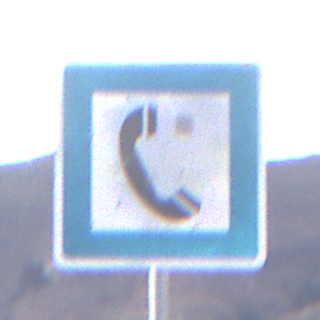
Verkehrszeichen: Fernsprecher
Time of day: Dusk
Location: Outdoor (Nature)
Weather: Clear
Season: NotSpecified
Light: Natural